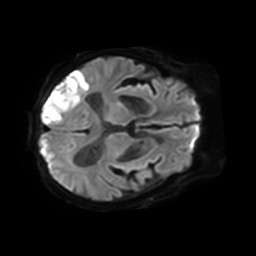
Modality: TRACE
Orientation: axial
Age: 78
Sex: male
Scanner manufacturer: philips
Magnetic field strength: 3 T
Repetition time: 4.584 s
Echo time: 0.07305 s